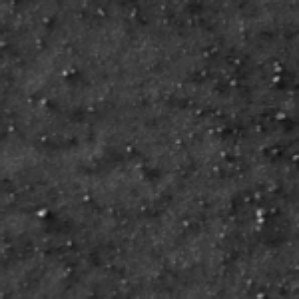
Label: frost